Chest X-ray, AP view. Patient: 11 years old, sex F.
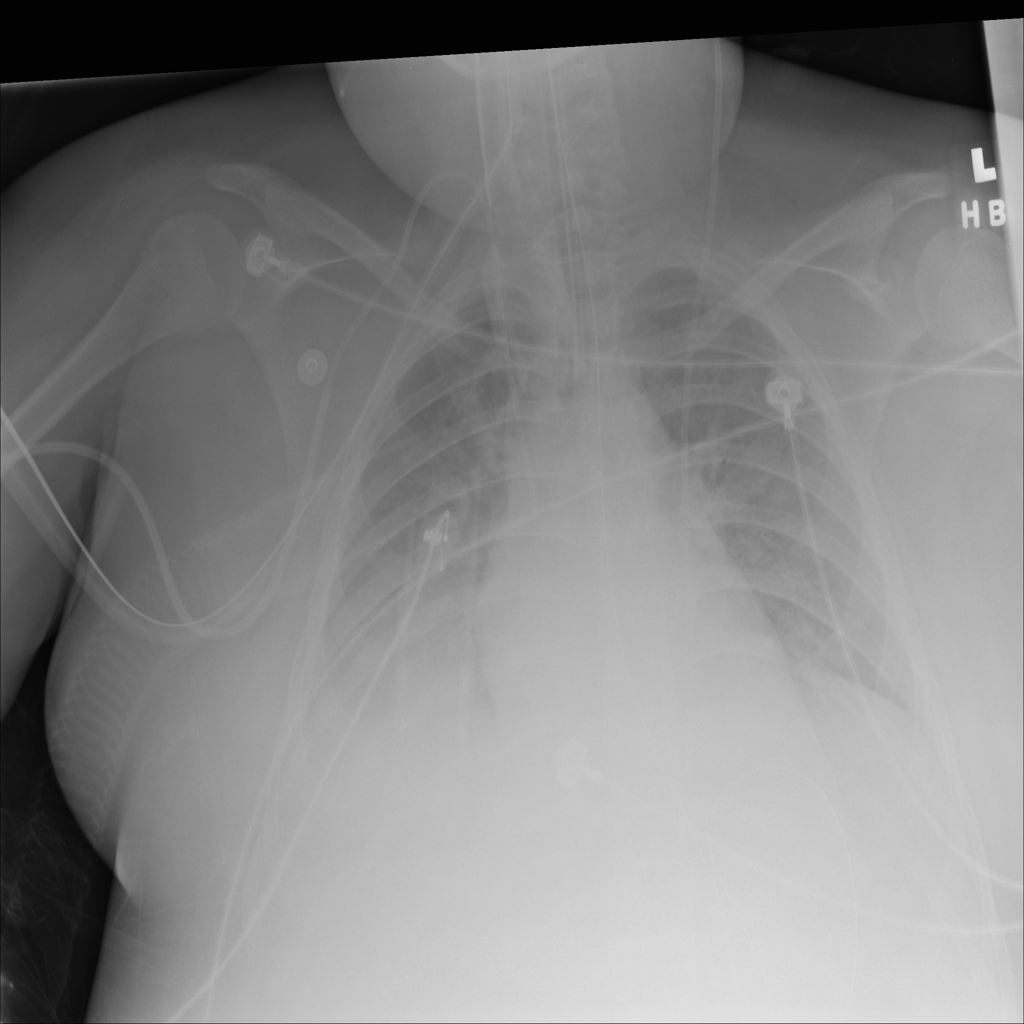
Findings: Infiltration